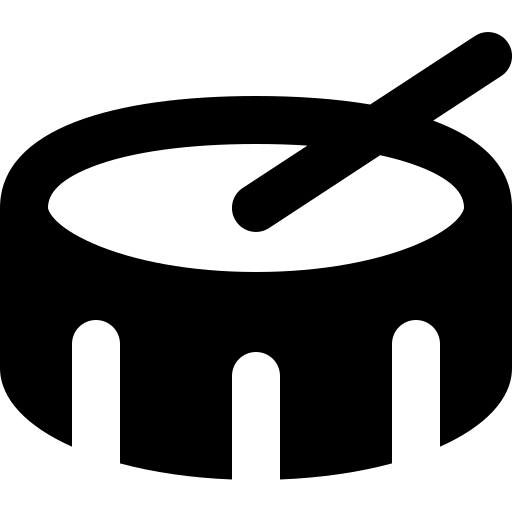
Tags: icon, FontAwesome, fa-icon, solid, drum